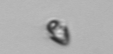
Label: Heterocapsa_rotundata